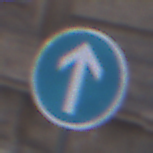
Verkehrszeichen: VorgeschriebeneFahrtrichtungGeradeaus
Umgebung: Outdoor, Urban
Tageszeit: SunriseSunset
Wetter: PartlyCloudy
Licht: Natural
Jahreszeit: NotSpecified
Kontrast: LowContrast